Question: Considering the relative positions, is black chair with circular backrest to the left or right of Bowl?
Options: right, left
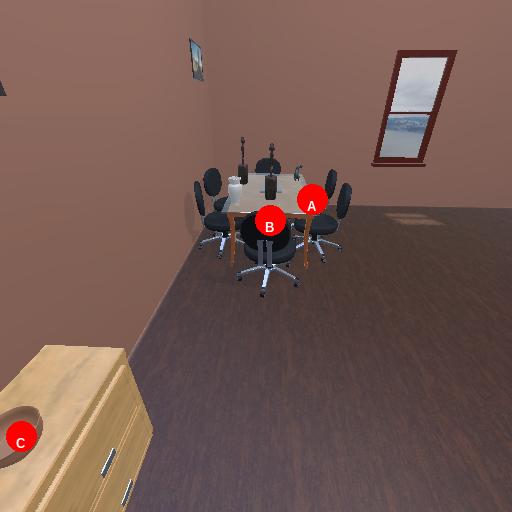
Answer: right